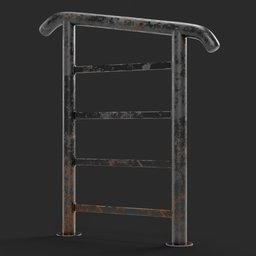
Label: architecture